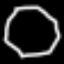
Label: octagon